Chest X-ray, PA view. Patient: 25 years old, sex M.
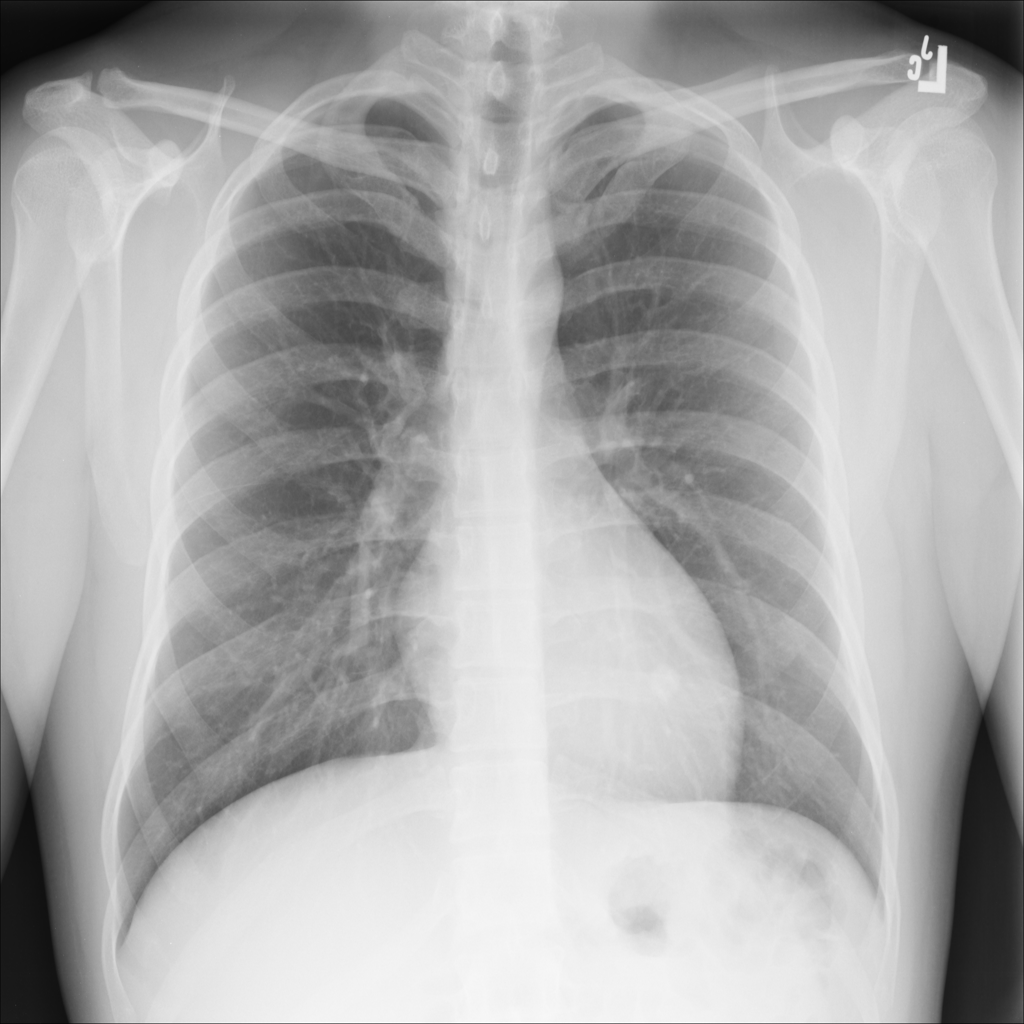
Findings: No Finding